Question: I am attempting to tidy my 'App.js' file by using a function to inject a nested array of providers.
Previously I had something that looked like:
'''
<CreditsProvider>
<BundlesProvider>
<ContactsProvider>
<PhoneVerificationProvider>
<PurchaseProvider>
<RanksProvider>
<RoleWizardProvider>
<BasesProvider>
<DepsProvider>
<TitlesProvider>
<UrlsProvider>
<Main />
</UrlsProvider>
</TitlesProvider>
</DepsProvider>
</BasesProvider>
</RoleWizardProvider>
</RanksProvider>
</PurchaseProvider>
</PhoneVerificationProvider>
</ContactsProvider>
</BundlesProvider>
</CreditsProvider>
'''
I built a function to do this automatically:
'''
export function BuildProviderTree(providers) {
if (providers.length === 1) {
return providers[0];
}
const A = providers.shift();
const B = providers.shift();
return BuildProviderTree([
({ children }) => (
<A>
<B>{children}</B>
</A>
),
...providers,
]);
}
'''
Back in 'App.js' I fee the function the list of providers and add it to my app.
'''
const Providers = BuildProviderTree(
...[
HeaderBarProvider,
CreditsProvider,
BundlesProvider,
ContactsProvider,
PhoneVerificationProvider,
PurchaseProvider,
RanksProvider,
RoleWizardProvider,
BasesProvider,
DepsProvider,
TitlesProvider,
UrlsProvider,
]
);
<NotificationBarProvider>
<NotificationBar />
<Providers>
<Main />
</Providers>
</NotificationBarProvider>
'''
Everything works fine, however when I use my React dev tools to inspect the component structure I notice a bunch of nested Anonymous elements.
I have tried changing my export declaration as mentioned in a comment and this didn't work.
As I dug in a bit further I noticed all of the Anonymous elements are coming from the '<A>' elements in the function while the named providers are the '<B>' elements.

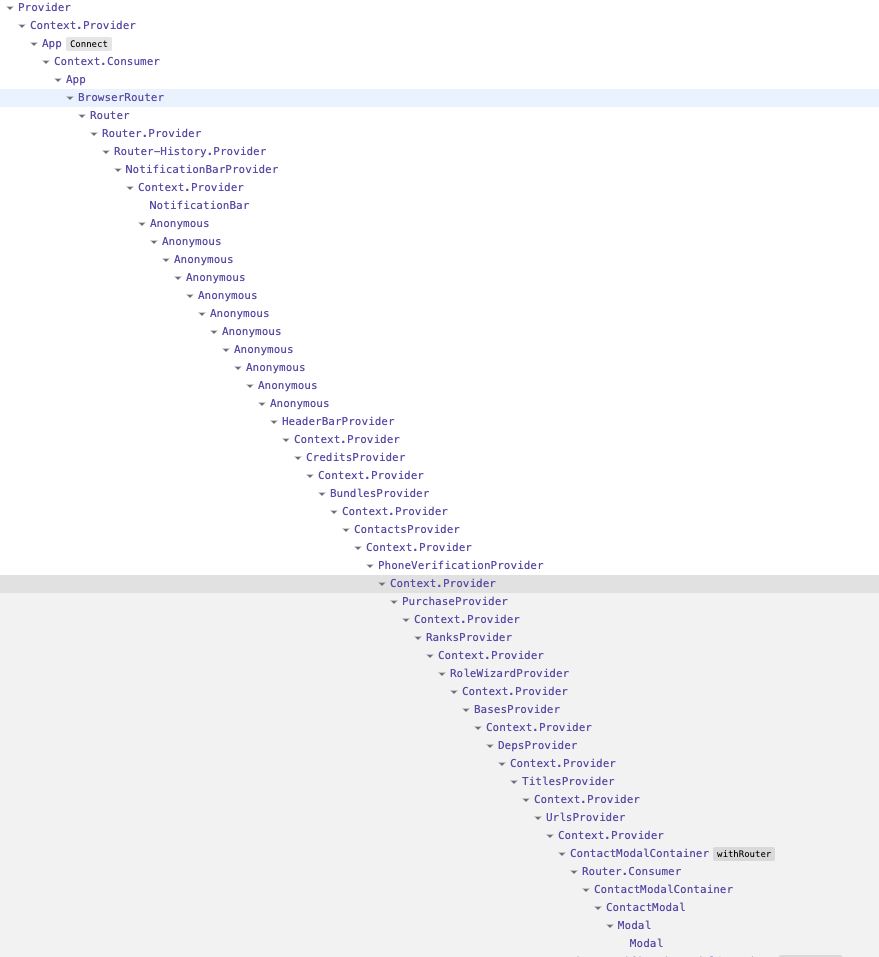
Answer: The anonymous functions are your '({ children }) => ( ... )' functions.
### analysis
1. After applying the first & second component (HeaderBarProvider, CreditsProvider), the new array looks like this:
'''
[
({ children }) => ( // <-- Anonymous function, new 1st element of array, will be 'A' the next time
<HeaderBarProvider> // 'A'
<CreditsProvider> // 'B'
{ children }
</CreditsProvider>
</HeaderBarProvider>
),
BundlesProvider, // <-- second element of array, will be 'B' the next time
ContactsProvider,
PhoneVerificationProvider,
// ...
]
'''
1. After applying the previous & third component (BundlesProvider), the new array looks like this:
'''
[
({ children }) => ( // <-- Anonymous (new first element of the array)
({ children }) => ( // <-- Anonymous (was previously the first element of the array)
<HeaderBarProvider>
<CreditsProvider>
<BundlesProvider>
{ children }
</BundlesProvider>
</CreditsProvider>
</HeaderBarProvider>
)
),
ContactsProvider, // <-- new second element of array
PhoneVerificationProvider,
// ...
]
'''
### possible solution
You should be aware of what happens at "React build time" (when components are created),
and what happens at "React run time" (when React creates the elements from the components).
- - '<A>''<B>'
With your approach - of creating one HOC (Higher Order Component) to combine 2 components at a time, at "build time" - you can not avoid creating these wrapper functions.
You can not change how the function (i.e. component) looks like, so the only way is to create a component that wraps the component with modified props. That component is that anonymous function.
What you do is you can define at "run time" how components should be rendered into elements.
I.e. you could compose the at runtime, instead of the at build time. So you only need one HOC, which creates the elements:
'''
export function BuildProviderTreeAtRuntime(originalProviders) {
const compose = function(providers, children){
if( providers.length < 1 ){
return children;
} else {
const CurrentComponent = providers.pop();
return compose(
providers,
<CurrentComponent key={'id_' + providers.length + '_' + CurrentComponent.name}>{ children }</CurrentComponent>
);
}
}
return function ComposedElements({ children }){ // <-- only one wrapper function (HOC), which creates all the nested elements
const providers = [ ...originalProviders ];
return compose(providers, children);
};
}
'''